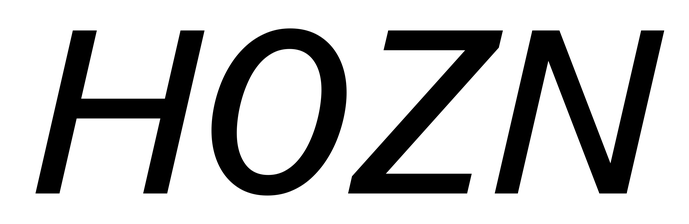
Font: InstrumentSans-Italic_Medium_Italic